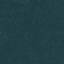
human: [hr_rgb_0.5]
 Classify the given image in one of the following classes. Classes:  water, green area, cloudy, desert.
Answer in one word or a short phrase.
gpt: green area